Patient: sex F, age 82
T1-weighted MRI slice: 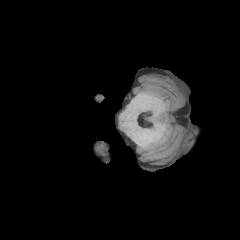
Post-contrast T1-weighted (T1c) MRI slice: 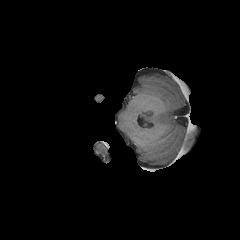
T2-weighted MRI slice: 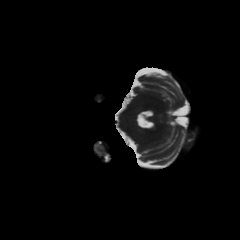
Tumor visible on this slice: no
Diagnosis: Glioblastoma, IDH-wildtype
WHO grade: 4